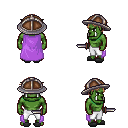
a pixel art fantasy rpg character, male body template, orc, green skin, lavender cape, white pants, light blonde short bangs hairstyle, chain helm, gray slippers, dagger, four views (front, back, left, right), 2x2 character sprite sheet, small pixel art, hard edges, no anti-aliasing